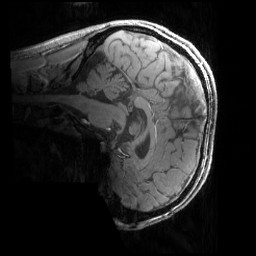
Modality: MP2RAGE
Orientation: sagittal